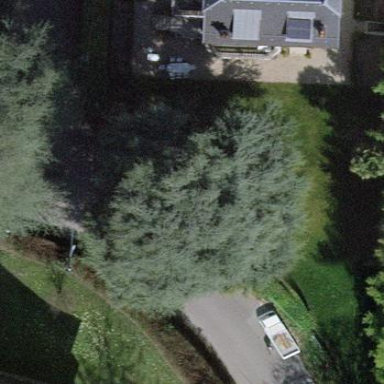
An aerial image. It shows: Garden enclosed by fence.